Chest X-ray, PA view. Patient: 57 years old, sex M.
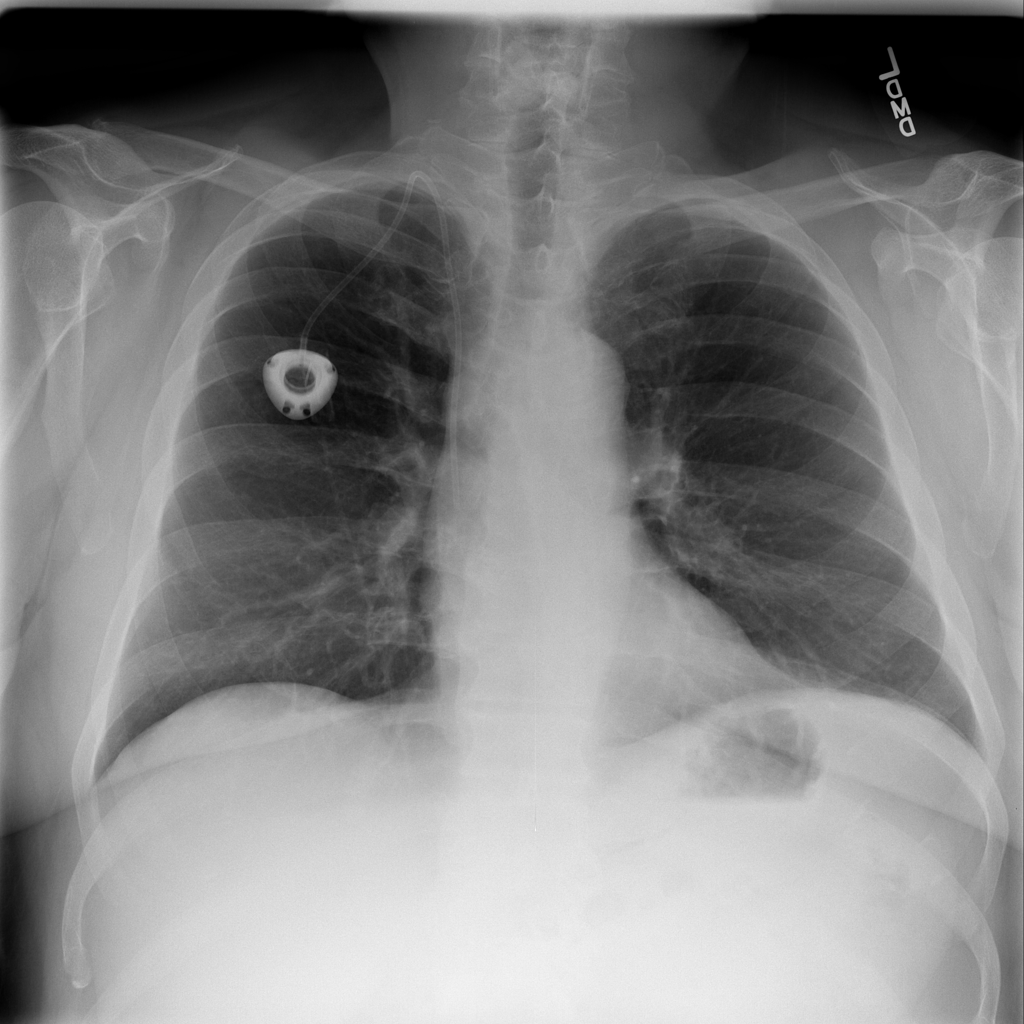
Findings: No Finding